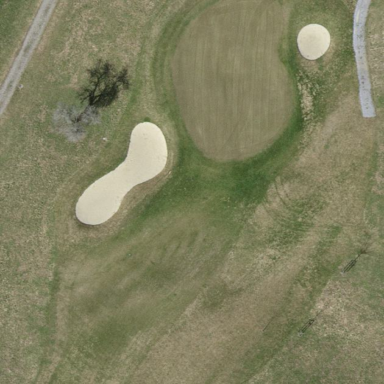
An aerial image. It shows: Green golf area with grass land use.